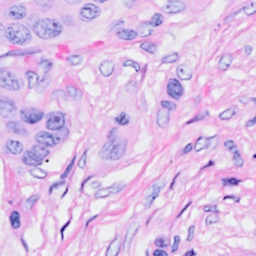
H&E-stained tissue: Breast